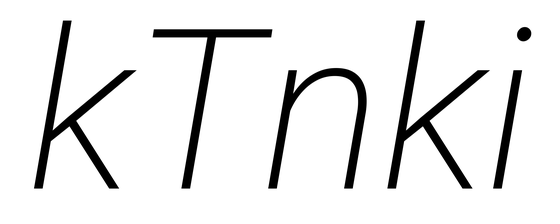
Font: Roboto-Italic_ExtraLight_Italic